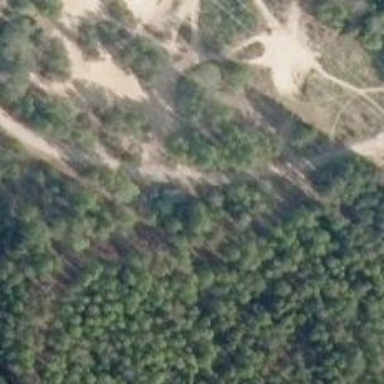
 perfect for leisurely sports activities."